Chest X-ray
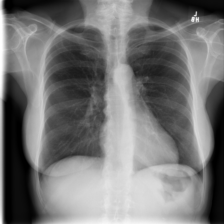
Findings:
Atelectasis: negative
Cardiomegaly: negative
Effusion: negative
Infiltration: negative
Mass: negative
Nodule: negative
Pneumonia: negative
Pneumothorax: negative
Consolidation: negative
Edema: negative
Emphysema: negative
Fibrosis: negative
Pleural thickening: negative
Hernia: negative